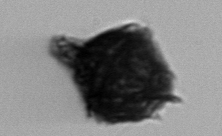
Label: Gonyaulax